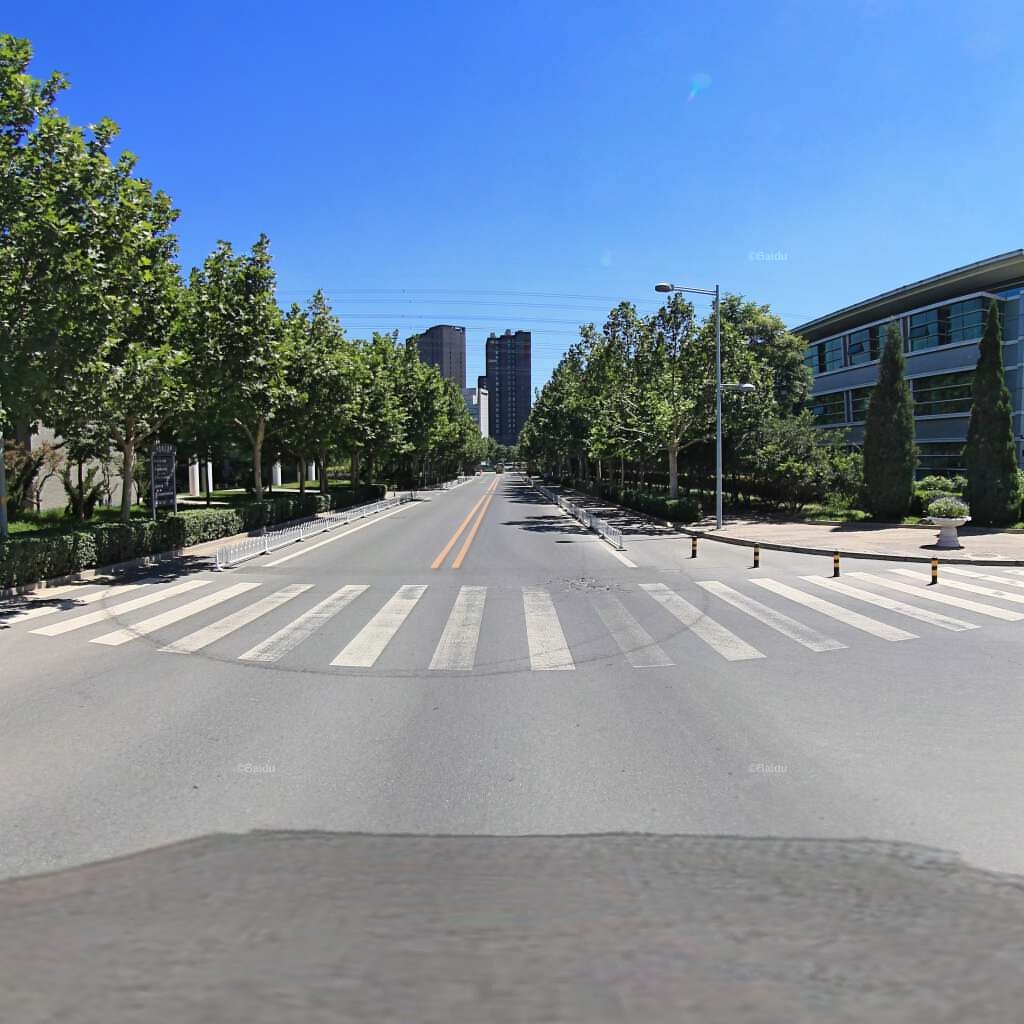
Region: Haidian
Road damage annotations: pothole